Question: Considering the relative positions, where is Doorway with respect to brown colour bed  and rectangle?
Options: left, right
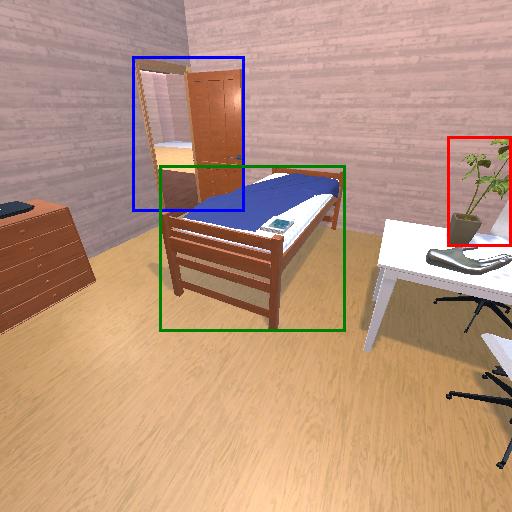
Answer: left